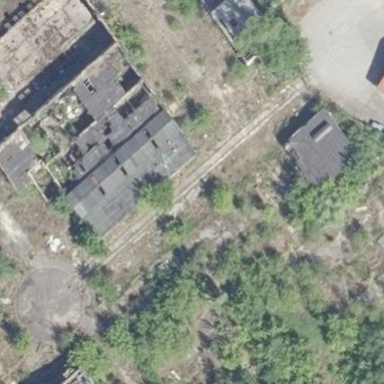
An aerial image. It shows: Ruined building.